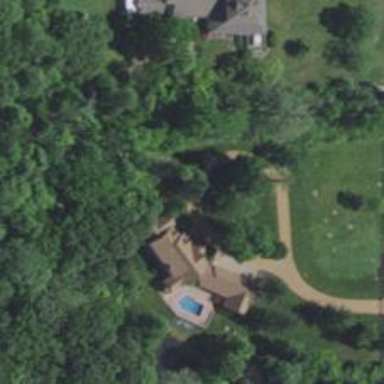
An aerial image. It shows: Driveway.